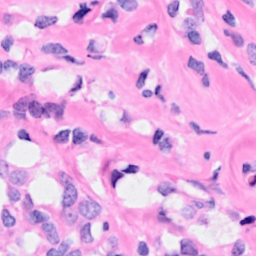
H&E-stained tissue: Breast